Question: I have a div and an image in one div. Parent div has the background color. 'display: inline-block' is given to both child div and the image.
'''
<div style="background-color: black;">
<div style="display: inline-block; width: 20px; height: 105px; background-color: #27ae60; margin: 0;"></div>
<img style="display: inline-block; padding: 0px 10px;" src="http://cdn01.coupondunia.in/sitespecific/media/generated/merchantlogos/logo_5e29580_97.jpg?v=<PHONE>" />
</div>
'''
jsfiddle link
<URL>

Gap below ebay image and green block must be removed. Thanks
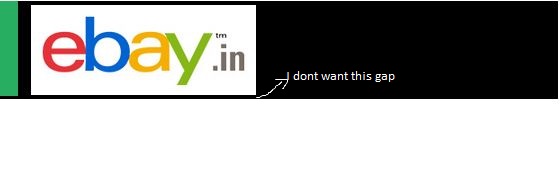
Answer: The gap is because you set child elements as 'display: inline-block', and inline/inline-block elements respect white spaces, including new-line characters.
The simplest fix is to set zero 'font-size' on the parent container in order to make those white spaces zero sized.
'''
<div style="background-color: black; font-size: 0;">
/* content unchanged */
</div>
'''
Remember to reset 'font-size' back to some reasonable value for any nested element if you need to display text in them.
And it's better not to use inline styles, but I assume this is just an example in your case.
### Demo: http://jsfiddle.net/hv9szL92/4/